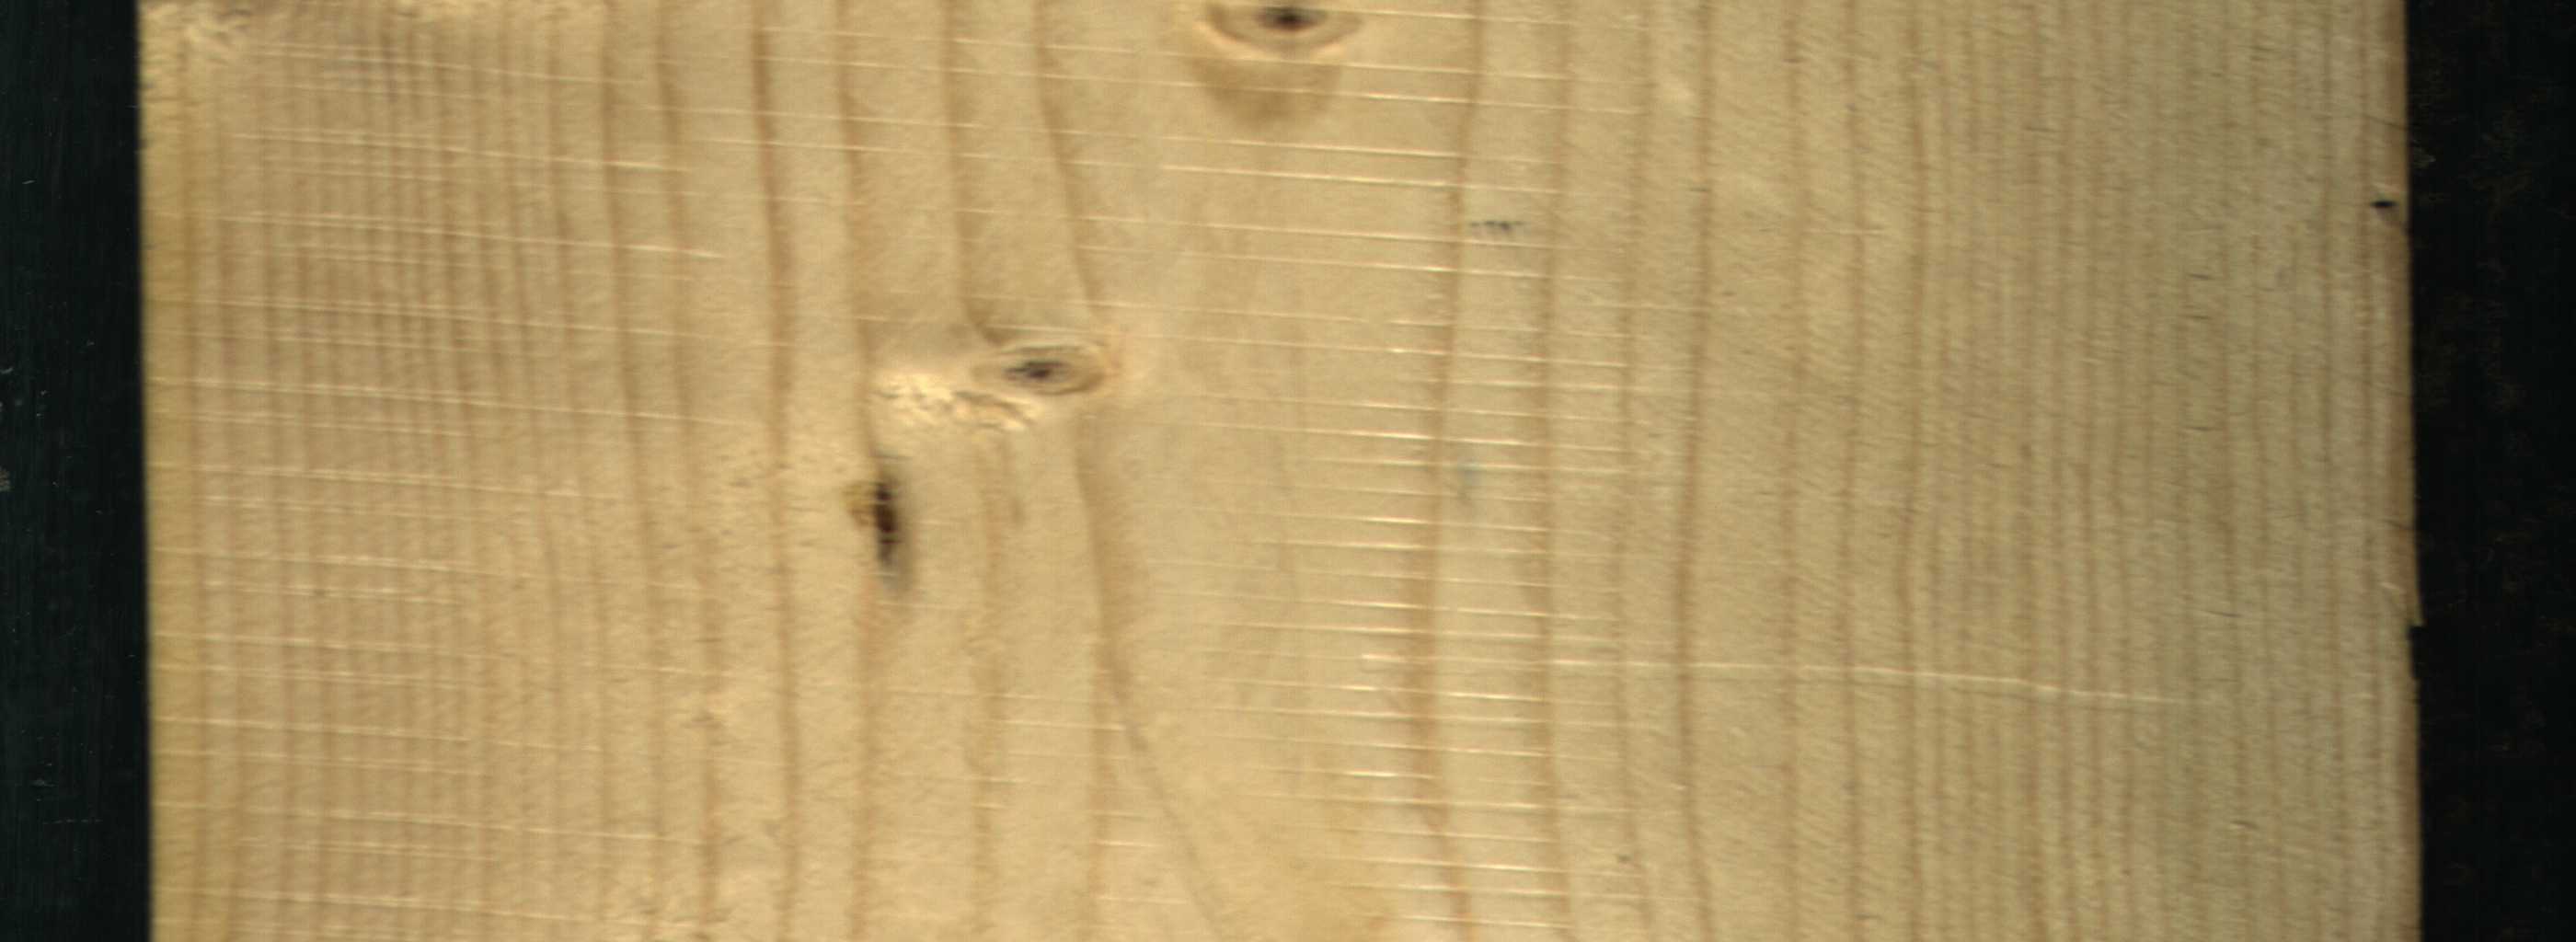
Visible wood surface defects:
resin
Live_Knot
Live_Knot